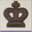
Piece: bK